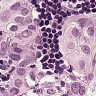
Metastatic tissue present: yes